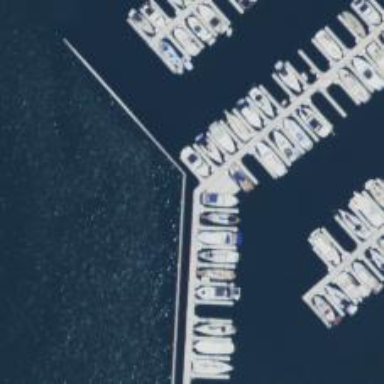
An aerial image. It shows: Man-made pier.